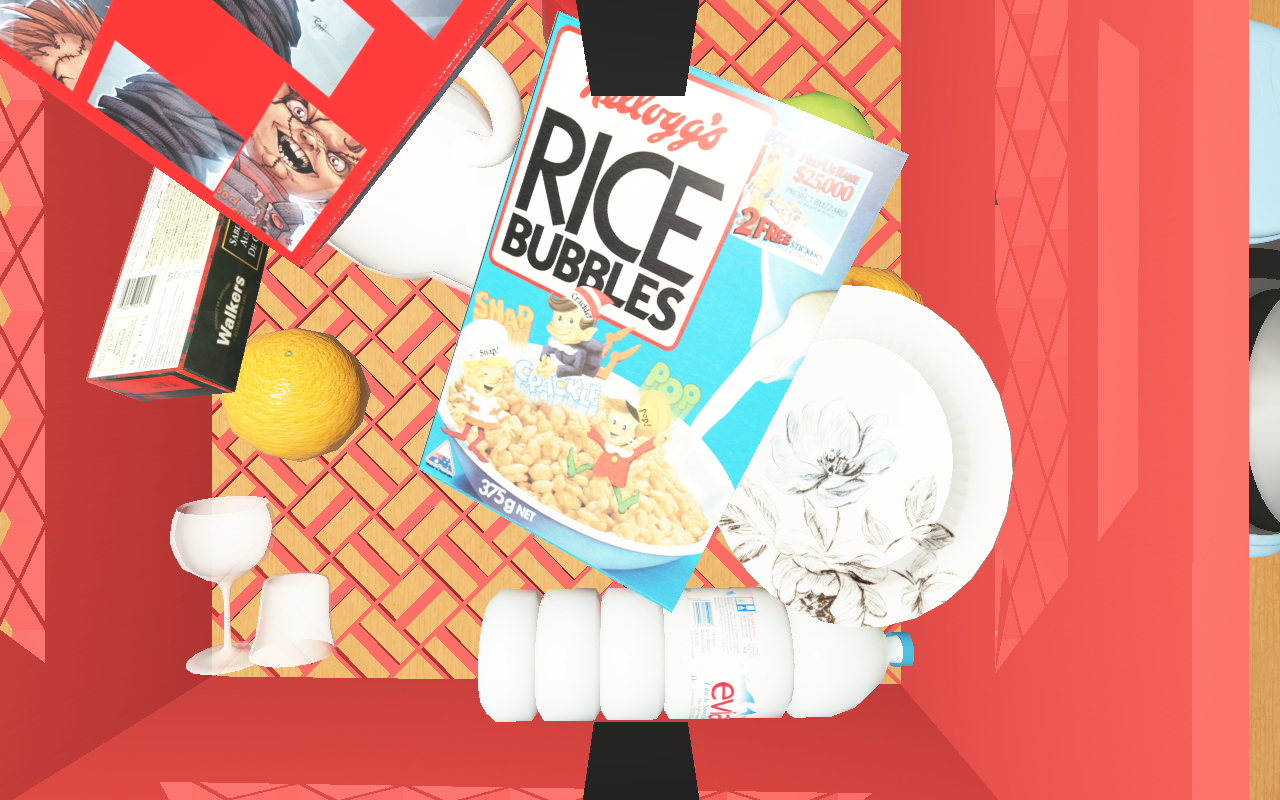
Objects in the scene:
water bottle
apple
apple
orange
glass
wineglass
jam jar
cereal box